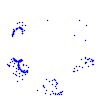
Particle: pion